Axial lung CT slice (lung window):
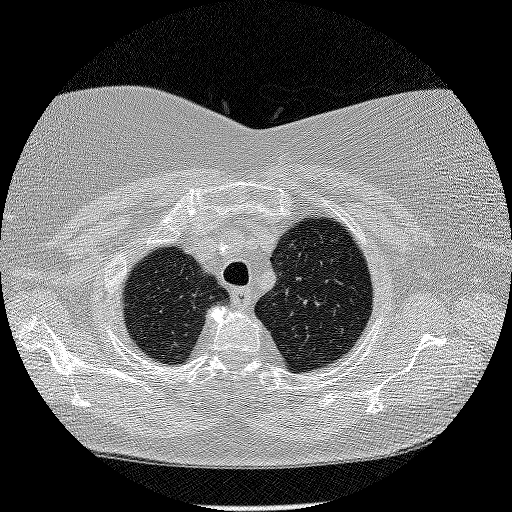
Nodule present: no